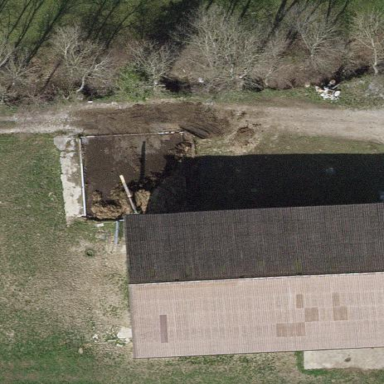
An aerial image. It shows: Farm auxiliary building.